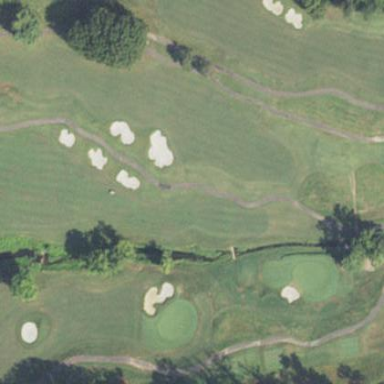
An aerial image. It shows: Grassy area designated as golf fairway.